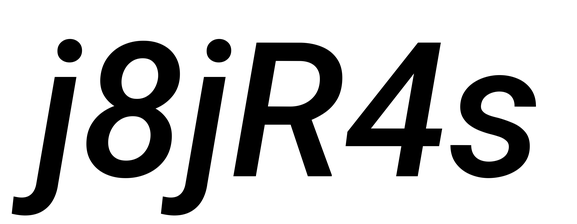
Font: Roboto-Italic_Medium_Italic